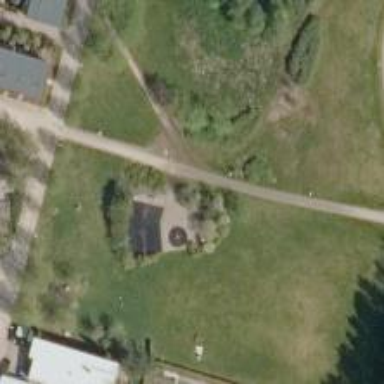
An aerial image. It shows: Playground with springy equipment.